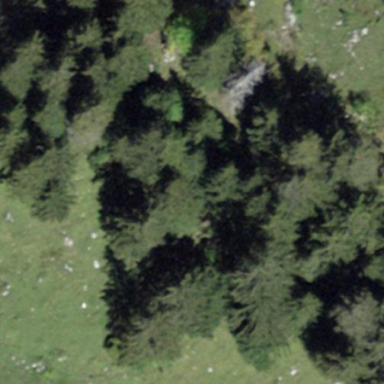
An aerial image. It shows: Forest area.